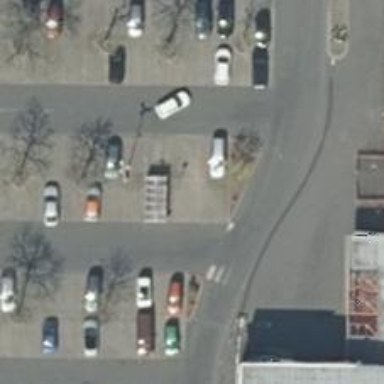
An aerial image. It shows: Parking space.